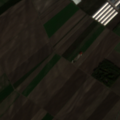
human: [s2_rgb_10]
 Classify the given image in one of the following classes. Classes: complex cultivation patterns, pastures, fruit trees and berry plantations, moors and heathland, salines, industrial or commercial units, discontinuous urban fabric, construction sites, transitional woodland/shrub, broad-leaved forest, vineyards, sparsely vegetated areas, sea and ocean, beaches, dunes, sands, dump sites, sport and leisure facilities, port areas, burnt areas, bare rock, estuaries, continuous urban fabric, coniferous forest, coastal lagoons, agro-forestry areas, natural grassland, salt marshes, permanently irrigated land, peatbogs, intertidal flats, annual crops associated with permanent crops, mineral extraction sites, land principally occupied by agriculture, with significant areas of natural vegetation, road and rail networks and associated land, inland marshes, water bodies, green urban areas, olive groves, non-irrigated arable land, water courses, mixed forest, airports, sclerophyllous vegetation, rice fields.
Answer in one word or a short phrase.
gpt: non-irrigated arable land